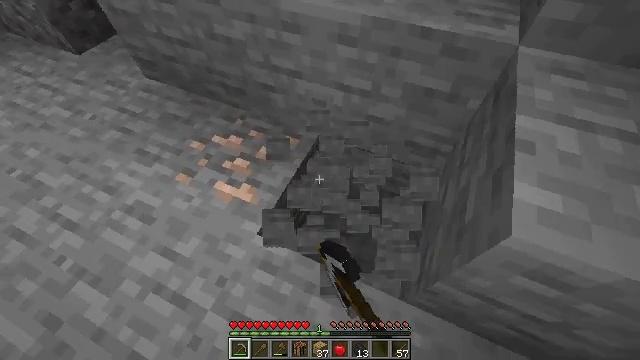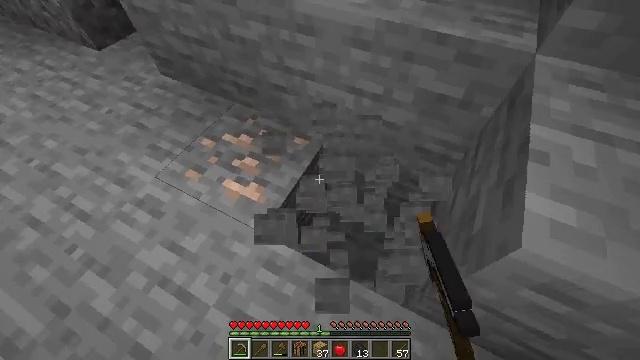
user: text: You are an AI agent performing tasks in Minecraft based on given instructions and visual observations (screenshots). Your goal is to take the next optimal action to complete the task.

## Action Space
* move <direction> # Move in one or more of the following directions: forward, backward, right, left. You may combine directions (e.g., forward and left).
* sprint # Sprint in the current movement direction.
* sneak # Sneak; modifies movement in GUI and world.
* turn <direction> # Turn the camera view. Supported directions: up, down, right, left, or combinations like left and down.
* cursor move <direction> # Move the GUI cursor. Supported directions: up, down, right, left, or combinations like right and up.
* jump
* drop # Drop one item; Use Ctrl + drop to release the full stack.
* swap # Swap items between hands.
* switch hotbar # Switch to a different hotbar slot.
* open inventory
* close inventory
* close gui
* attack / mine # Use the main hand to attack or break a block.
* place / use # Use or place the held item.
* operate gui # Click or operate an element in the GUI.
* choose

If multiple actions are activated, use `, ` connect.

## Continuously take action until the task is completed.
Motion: motion action
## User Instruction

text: Dig up the stone with a tool.
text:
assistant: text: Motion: turn left, attack / mine
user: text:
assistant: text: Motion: attack / mine